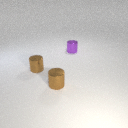
small brown metal cylinder in front of small purple metal cylinder